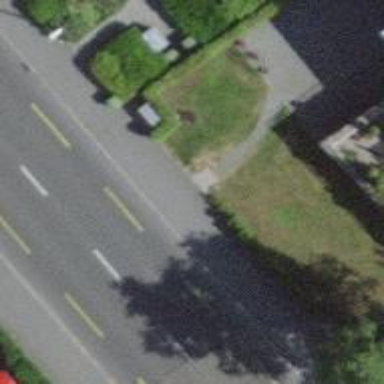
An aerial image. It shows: Hedge acting as barrier.